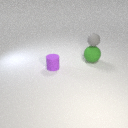
large green rubber sphere below small gray rubber sphere